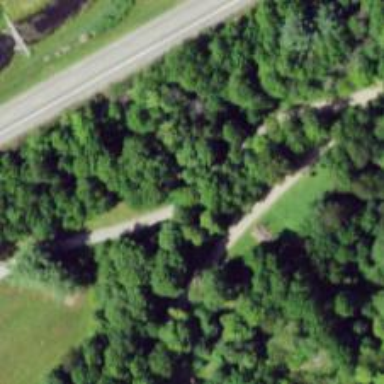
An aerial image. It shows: Driveway leading to service road.